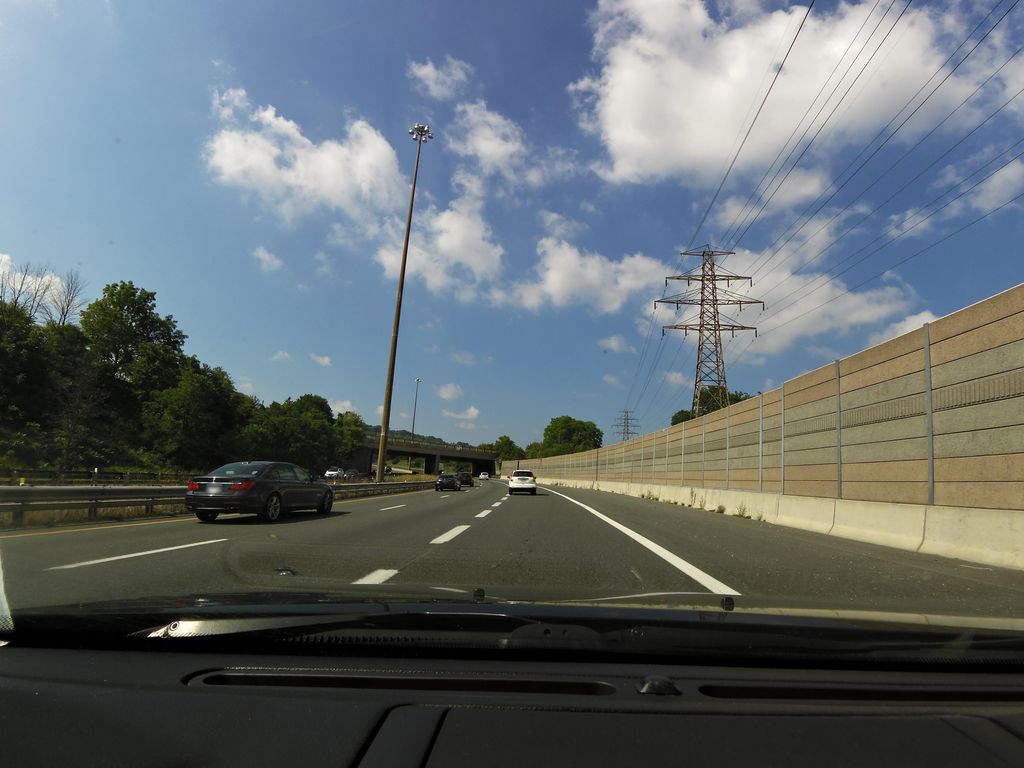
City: hamilton